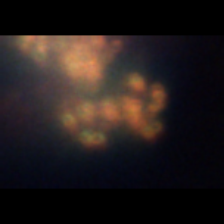
Taxon: Unknown_detritus
Group: Unknown